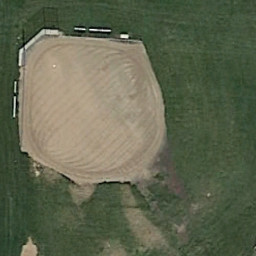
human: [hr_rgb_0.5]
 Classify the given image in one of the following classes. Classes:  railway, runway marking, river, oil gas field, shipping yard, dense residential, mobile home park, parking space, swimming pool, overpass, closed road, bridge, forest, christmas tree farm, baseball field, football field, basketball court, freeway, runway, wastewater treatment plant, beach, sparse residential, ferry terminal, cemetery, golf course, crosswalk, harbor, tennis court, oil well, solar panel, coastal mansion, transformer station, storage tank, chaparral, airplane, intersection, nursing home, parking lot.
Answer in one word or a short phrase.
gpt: baseball field